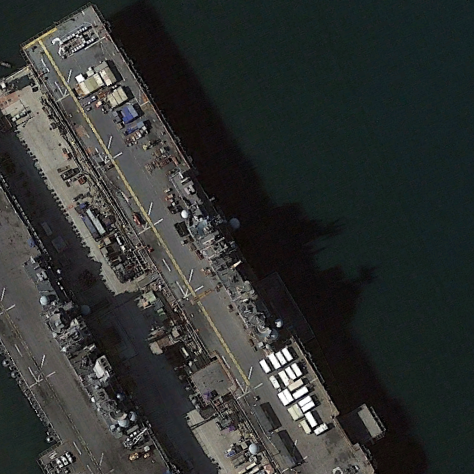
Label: Wasp-class_assault_ship